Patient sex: M
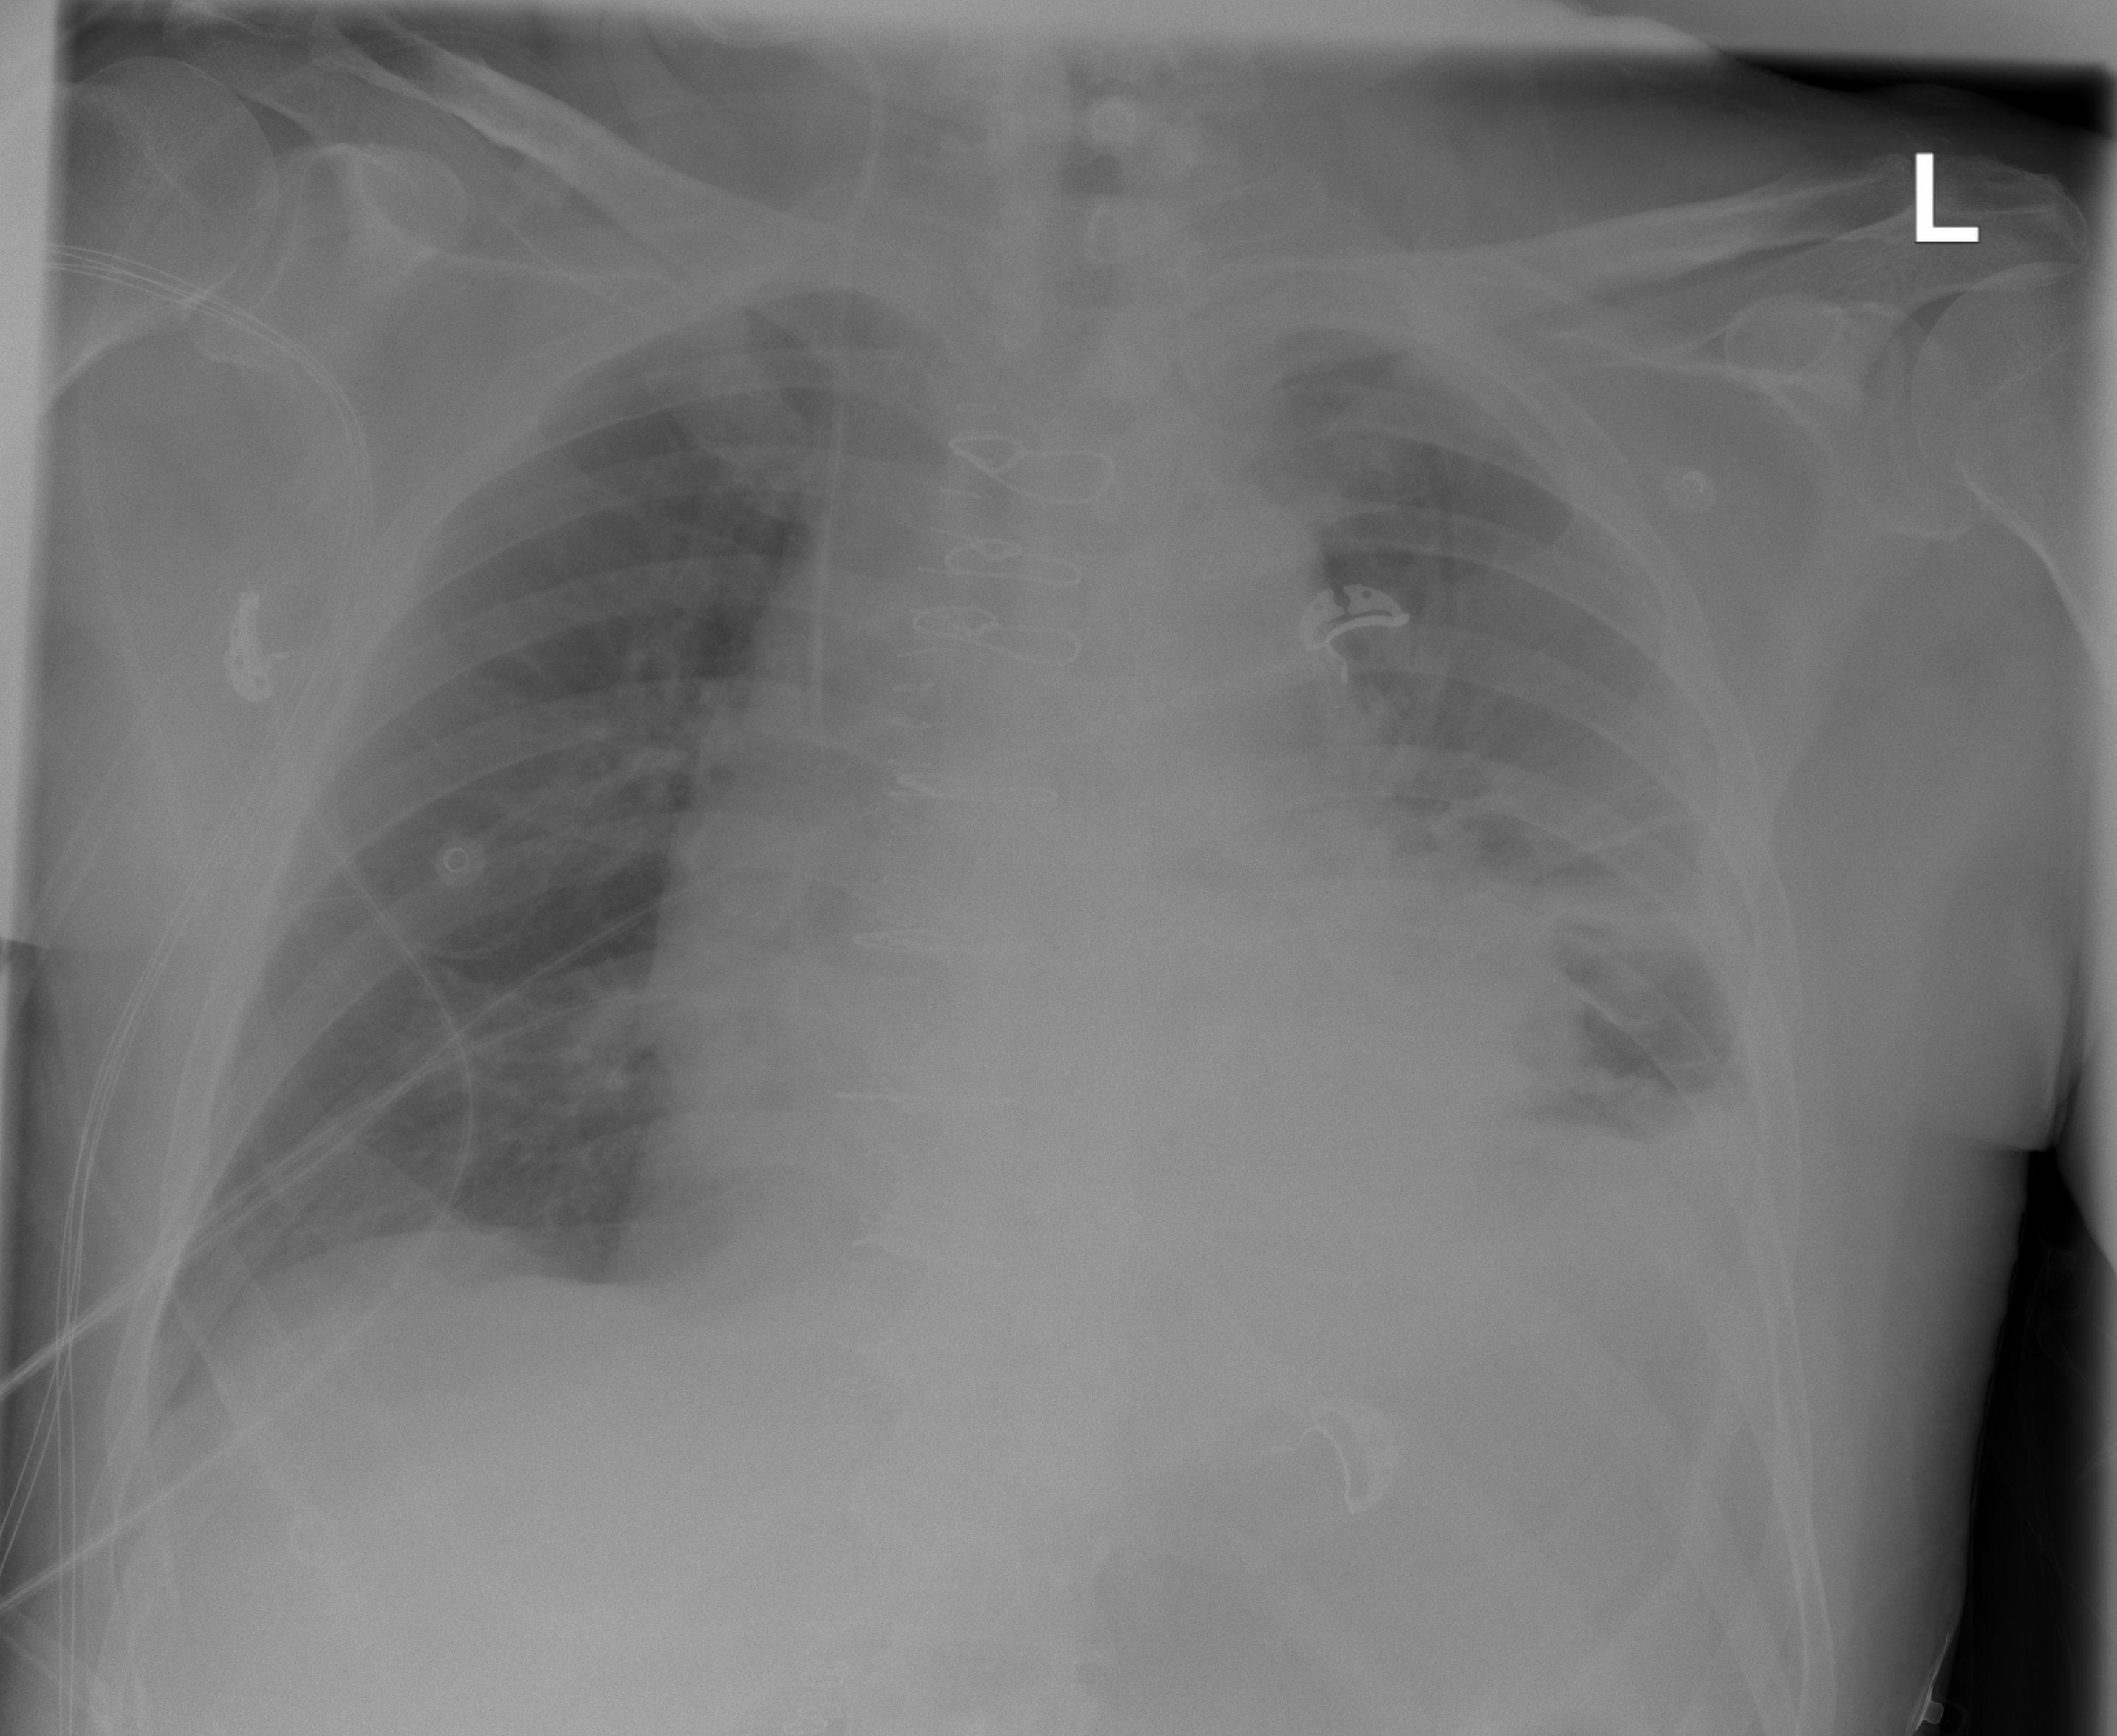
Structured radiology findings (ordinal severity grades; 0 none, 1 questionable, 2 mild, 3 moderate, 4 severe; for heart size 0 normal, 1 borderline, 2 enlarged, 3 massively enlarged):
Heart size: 2
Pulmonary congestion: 0
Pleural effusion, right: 0
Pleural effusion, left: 2
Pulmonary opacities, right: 0
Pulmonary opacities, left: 0
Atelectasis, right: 0
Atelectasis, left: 3